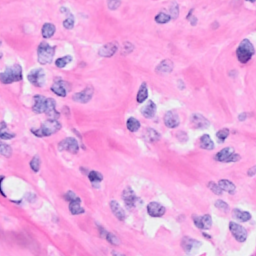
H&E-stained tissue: Breast